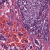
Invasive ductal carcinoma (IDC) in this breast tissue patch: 1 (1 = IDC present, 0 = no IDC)